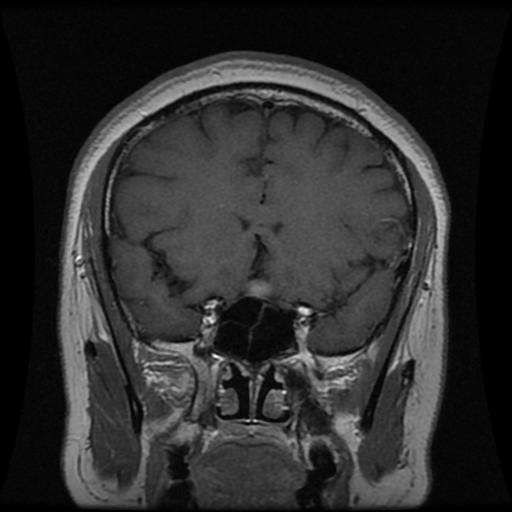
Label: pituitary